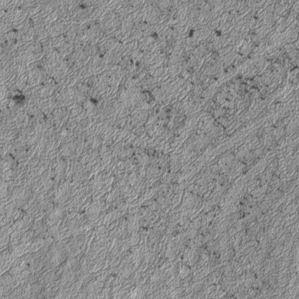
Label: frost